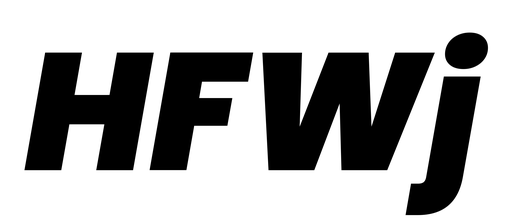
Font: Poppins-BlackItalic